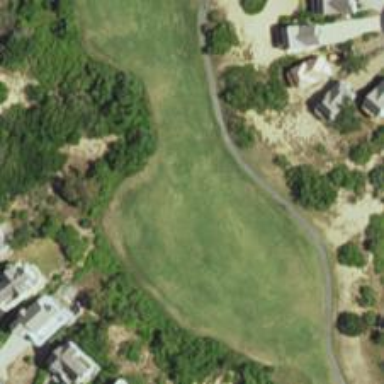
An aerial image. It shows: View of golf hole.